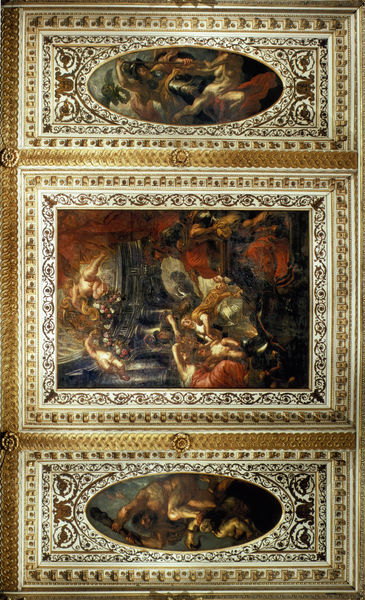
Titel: Der nördliche Teil des Deckengemäldes mit der "Vereinigung der zwei Kronen von England und Schottland" in der Mitte
Künstler: Peter Paul Rubens
Standort: London
Institution: Banqueting Hall
Schlagwörter: akt, blau, dunkel, gemälde, gott, kampf, körper, mann, nackt, rubens, weiß, gelb, grün, menschen, ocker, blumen, frau, hell, männer, orange, schwarz, säulen, rot, beige, malerei, muster, ornament, band, barock, inkarnat, rahmen, tod, bild, felder, kirche, gold, decke, drei, kind, fliegen, oval, rund, engel, schrank, stab, formen, rand, figuren, könig, lanze, muskeln, symmetrie, floral, ornamente, verzierung, wandmalerei, stuck, foto, fotografie, photographie, fleisch, adam, gewölbe, antike, medaillon, bayern, rechteck, münchen, schweben, knüppel, helm, mythologie, altar, photo, schnörkel, leben, leib, silbern, farbfoto, untersicht, hammer, apokalypse, götter, lust, kassettendecke, speer, deckengemälde, fresko, bänder, putten, herkules, keule, szenen, quadrat, aufnahme, verzierungen, rosetten, dreiteilig, tryptichon, kassette, michelangelo, deckenmalerei, medaillons, verzerrt, trennwand, fra, klappaltar, koloss, sal, goldband, kampg, malerefoto, falsch herum